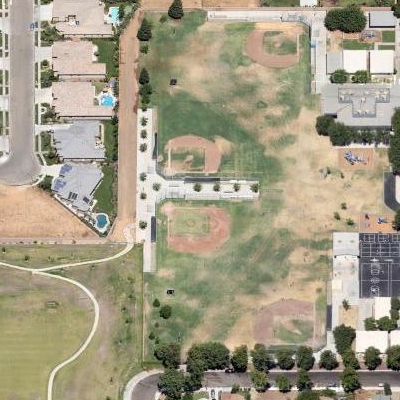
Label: Grass